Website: ulta-beauty
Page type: billing-address
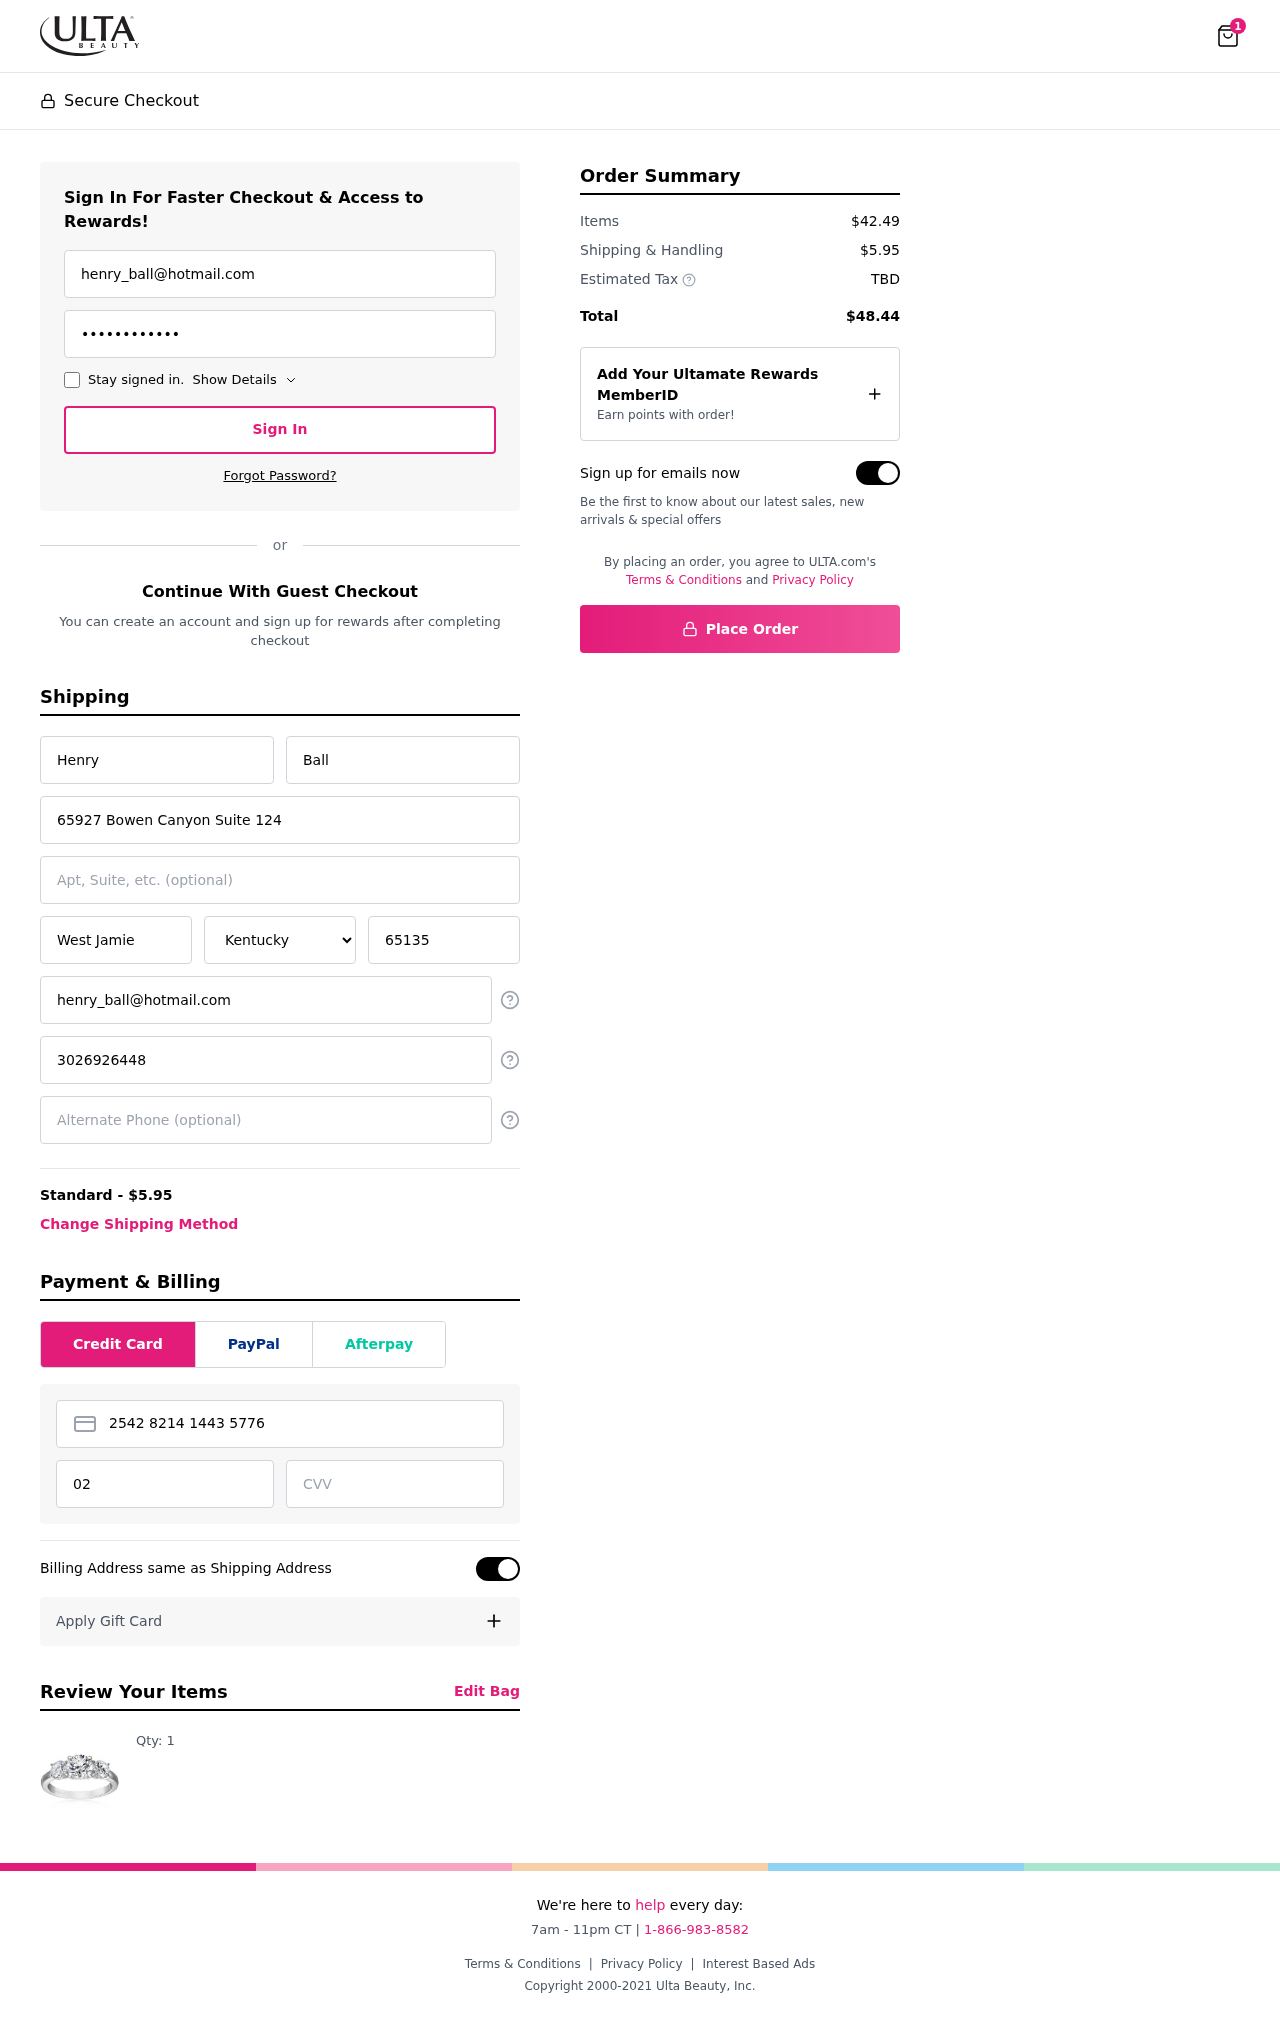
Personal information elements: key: PII_STATE
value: Kentucky
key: PII_EMAIL
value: henry_ball@hotmail.com
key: PII_FIRSTNAME
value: Henry
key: PII_LASTNAME
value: Ball
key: PII_STREET
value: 65927 Bowen Canyon Suite 124
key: PII_CITY
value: West Jamie
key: PII_POSTCODE
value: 65135
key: PII_PHONE
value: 3026926448
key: PII_CARD_NUMBER
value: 2542 8214 1443 5776
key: PII_CARD_EXPIRY
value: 02/27
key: PII_CARD_CVV
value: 408
Product elements: key: PRODUCT1_QUANTITY
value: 1
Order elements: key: ORDER_NUM_ITEMS
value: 1
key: ORDER_SHIPPING_COST
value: $5.95
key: ORDER_SUBTOTAL
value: $42.49
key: ORDER_TOTAL
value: $48.44